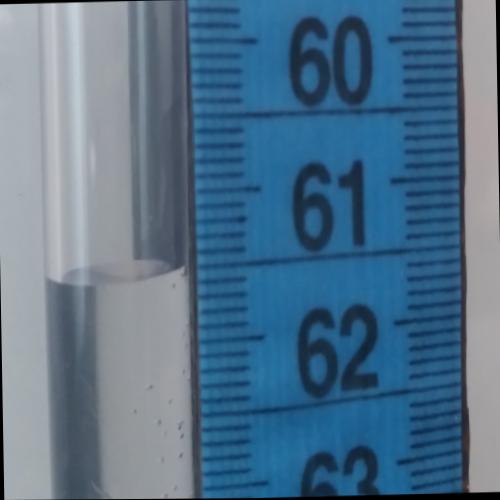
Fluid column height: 61.5 cm